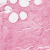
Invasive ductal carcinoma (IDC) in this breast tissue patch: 0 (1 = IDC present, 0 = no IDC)